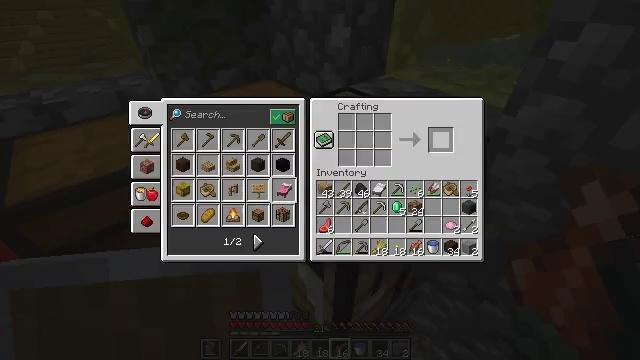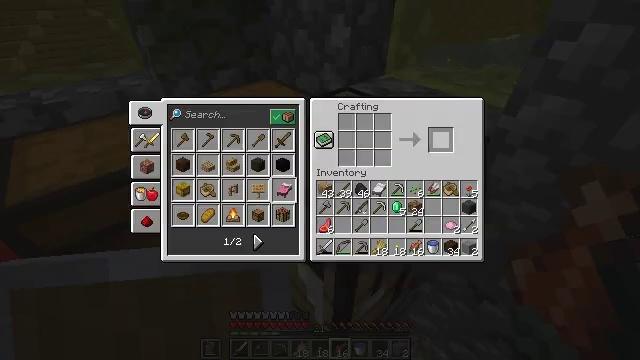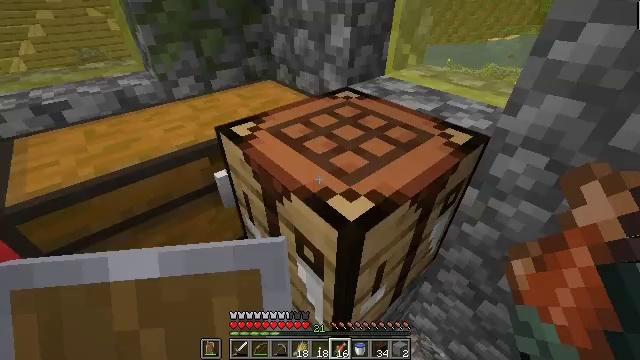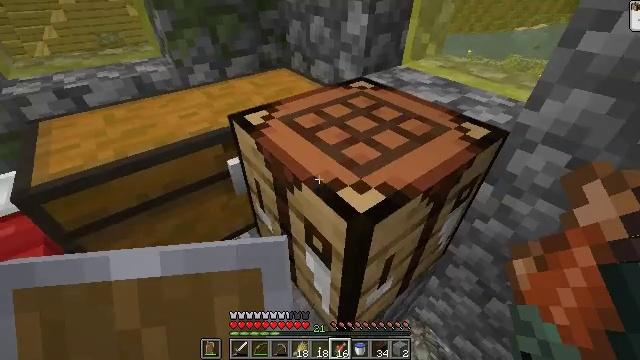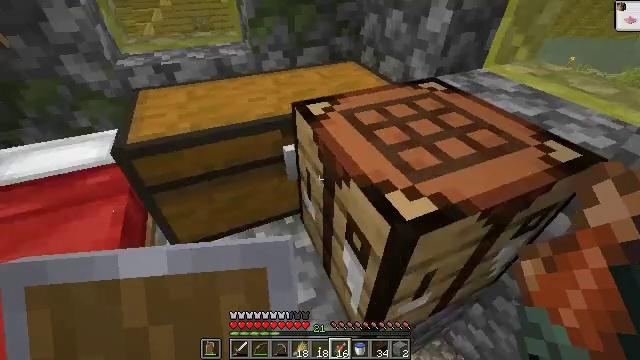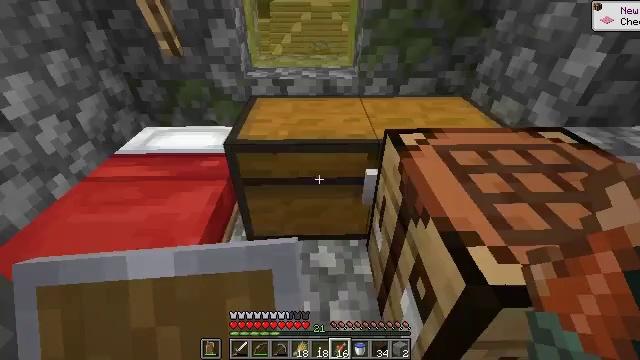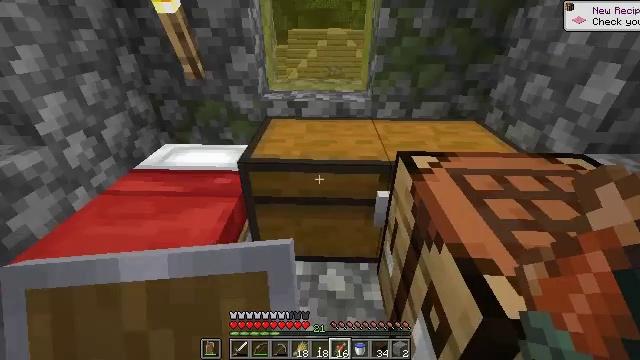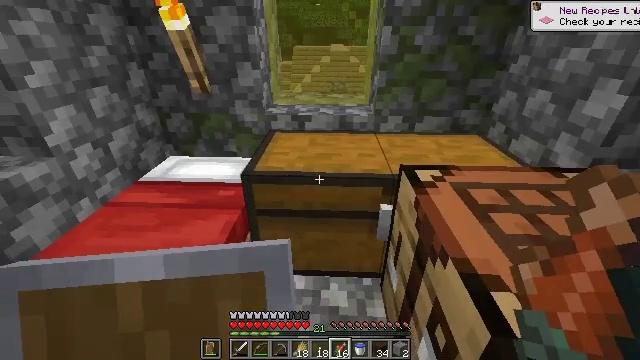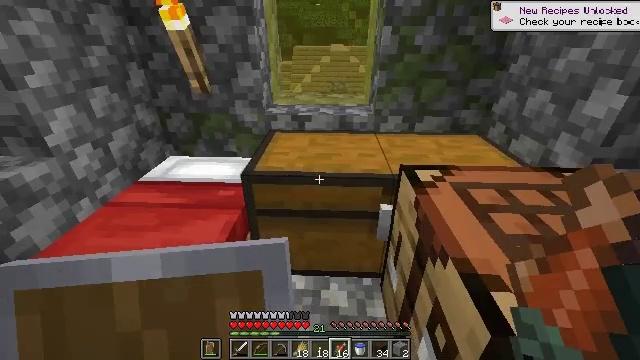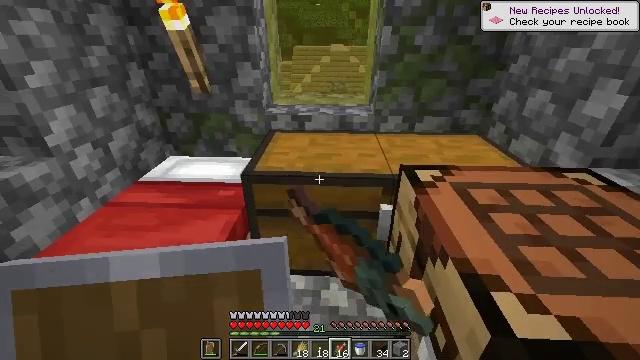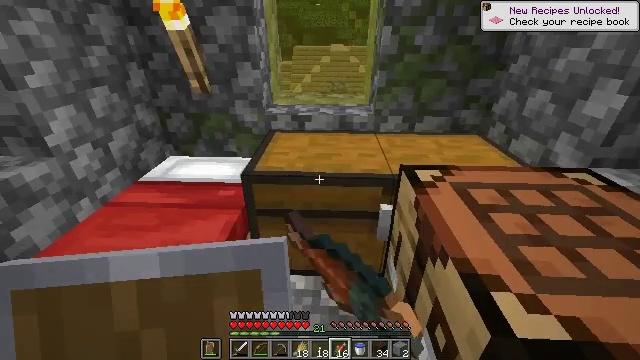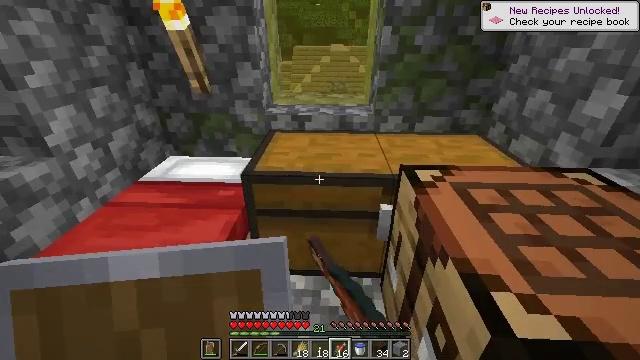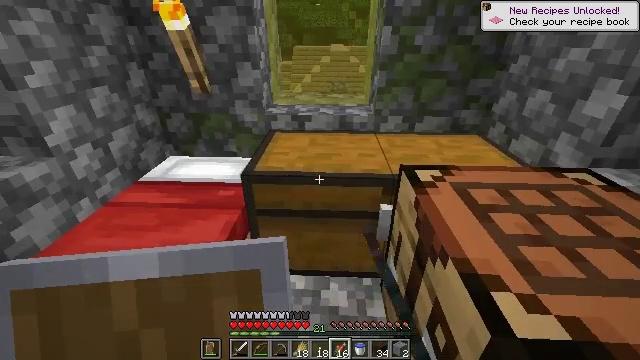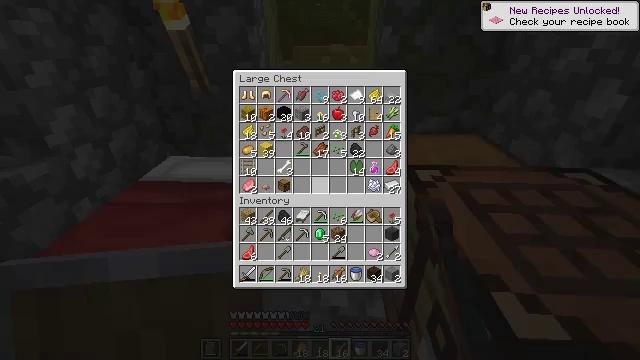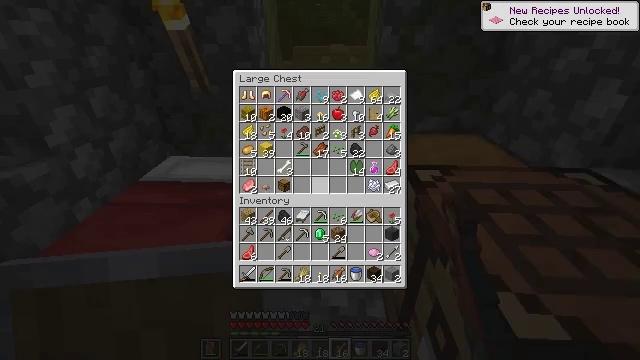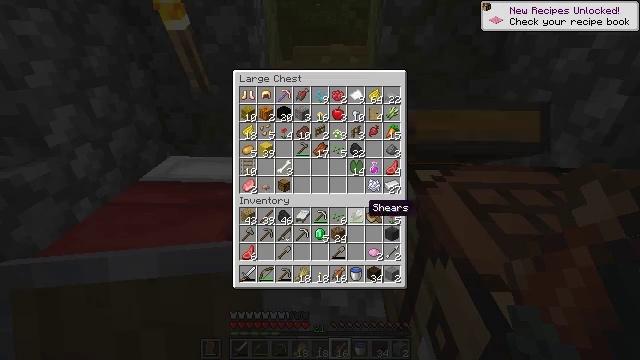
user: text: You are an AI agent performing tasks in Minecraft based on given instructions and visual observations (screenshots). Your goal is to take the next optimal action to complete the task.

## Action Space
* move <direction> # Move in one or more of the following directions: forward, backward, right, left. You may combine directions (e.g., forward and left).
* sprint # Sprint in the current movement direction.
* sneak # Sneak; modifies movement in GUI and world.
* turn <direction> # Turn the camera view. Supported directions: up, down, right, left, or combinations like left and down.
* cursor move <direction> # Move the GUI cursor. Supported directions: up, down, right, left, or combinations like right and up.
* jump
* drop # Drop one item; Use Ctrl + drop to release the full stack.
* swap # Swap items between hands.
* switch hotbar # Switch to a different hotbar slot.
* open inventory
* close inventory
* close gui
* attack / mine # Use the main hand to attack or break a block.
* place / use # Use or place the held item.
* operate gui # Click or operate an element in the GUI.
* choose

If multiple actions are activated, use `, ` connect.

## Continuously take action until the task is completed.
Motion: motion action
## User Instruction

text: Mine stone bricks from a structure.
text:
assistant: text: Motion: open gui
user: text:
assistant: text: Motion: no_op
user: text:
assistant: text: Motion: turn left and down, close gui
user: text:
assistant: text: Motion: turn left and down
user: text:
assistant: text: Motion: turn left and up
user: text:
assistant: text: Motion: turn left and up
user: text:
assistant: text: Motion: turn up
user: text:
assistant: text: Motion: use / place
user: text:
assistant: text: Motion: use / place
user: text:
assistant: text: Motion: no_op
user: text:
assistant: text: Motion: no_op
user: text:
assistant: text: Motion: no_op
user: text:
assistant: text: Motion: open gui
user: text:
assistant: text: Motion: no_op
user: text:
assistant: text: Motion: cursor move right and down
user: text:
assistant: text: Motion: sneak, cursor move right and down
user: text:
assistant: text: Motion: sneak
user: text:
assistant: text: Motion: sneak
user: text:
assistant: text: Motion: sneak, cursor move up
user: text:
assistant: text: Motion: sneak
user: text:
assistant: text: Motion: sneak
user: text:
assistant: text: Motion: sneak
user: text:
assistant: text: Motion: sneak
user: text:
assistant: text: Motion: sneak, operate gui
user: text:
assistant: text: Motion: sneak, operate gui
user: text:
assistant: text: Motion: sneak
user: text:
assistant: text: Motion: sneak, cursor move left
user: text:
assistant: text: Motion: sneak, cursor move left and down
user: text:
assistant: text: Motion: sneak
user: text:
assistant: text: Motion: sneak